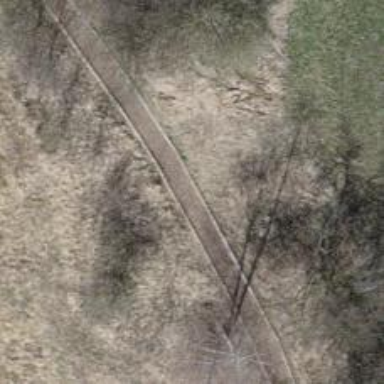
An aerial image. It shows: Dirt path with grade 5 tracktype.